Field crop: tomato
Growth stage: 1
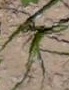
Species: cyperus